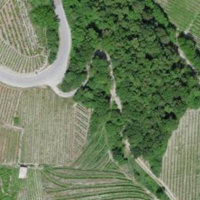
EUNIS habitat code: 40
Species observed at this site:
Hippocrepis emerus